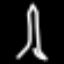
Label: The Eiffel Tower